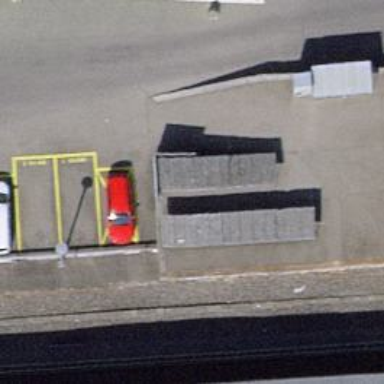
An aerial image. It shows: Bicycle parking area with wall loops for securing bikes.